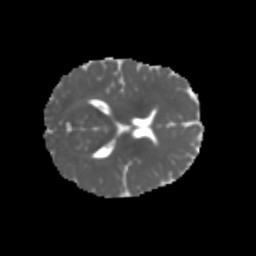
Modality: MD
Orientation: axial
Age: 7
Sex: male
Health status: healthy